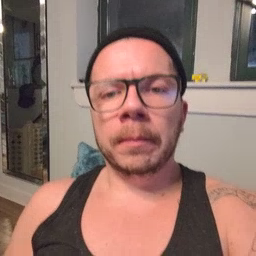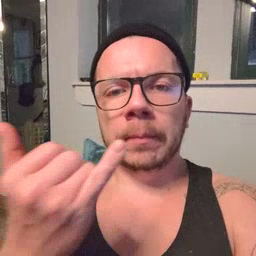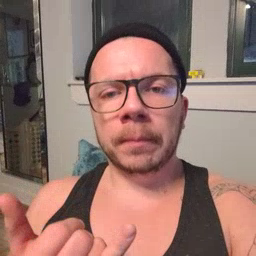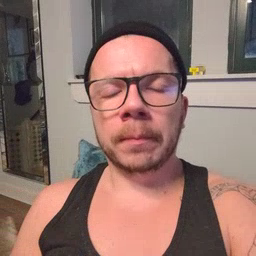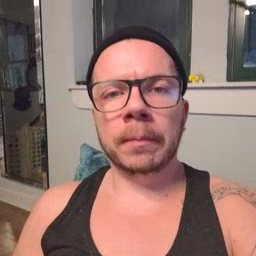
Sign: now